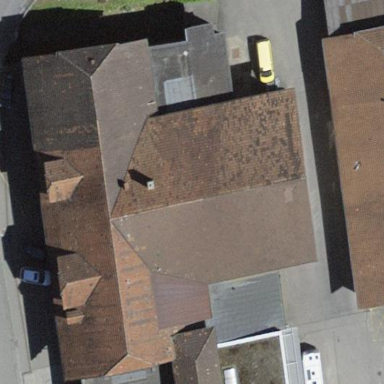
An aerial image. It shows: Building with gabled roof.